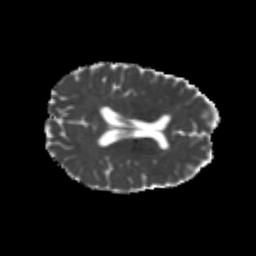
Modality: MD
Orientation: axial
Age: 24
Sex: female
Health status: healthy
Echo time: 0.074 s